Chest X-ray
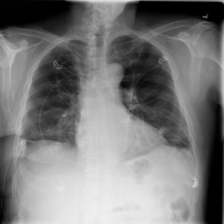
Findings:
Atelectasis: positive
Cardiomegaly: negative
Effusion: negative
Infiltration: negative
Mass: negative
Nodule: negative
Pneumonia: negative
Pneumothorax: negative
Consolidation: negative
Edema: negative
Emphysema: negative
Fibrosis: negative
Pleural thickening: negative
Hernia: negative